Question: I want my java application to client to my remote server. Can I use ORMLite for this? The documentation mentions the spring framework. But a) I'm not sure how to use it and b) I don't know for sure if it works for this application.
By connecting to by server I mean I want to use the DAO to poll and push data from the database on my server (as I'm sure most client/servers do).

---
Edit: In response to Gray's follow up.
---
Before I go further into what I am confused about, I should state my understandings of what the interacting classes do.
### JDBCConnectionSource
Is the bridge between a client (the instigator of the ConnectionSource) and a host (be it a database local or server based).
### DAO
An interface that provides tools for easily creating SQL queries.
Now what I am still don't fully understand is the interaction of the 'DAO' and the the 'JdbcConnectionSource' with my server. Does the application 'DAO' generate a fully "compiled" SQL statement and dispatch it to the application 'ConnectionSource' for transmission to the host? The server then upon receiving the SQL request would then delegate it properly - handle the request, gather the data and return it?
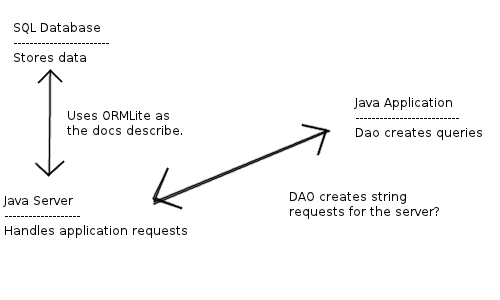
Answer: I'm not 100% sure what you mean but here some general information about <URL> and remoting. ORMLite can certainly contact a remote database on a server. All you need to do is specify your JDBC URL that points to a remote system:
'''
// you can change the database type, hostname, and the database name
String databaseUrl = "jdbc:mysql://host.name.j256.com/databaseName";
ConnectionSource connectionSource = new JdbcConnectionSource(databaseUrl);
...
'''
You can certainly use Spring for this but it is not a requirement. If you mean to contact a server using some sort of HTTP, RMI, or other remoting mechanism, then you will have to write the client/server wrappers for that. ORMLite does not provide any remoting aside from that provided by JDBC.
Hope this helps.
---
'JDBCConnectionSource' is the implementation of the 'ConnectionSource' interface that uses <URL> to talk to the database. There is also 'AndroidConnectionSource' which uses direct database calls under AndroidOS.
The 'ConnectionSource' is, shockingly, the source of connections to the database. You can see the various methods by <URL>. The most use methods are:
'getReadOnlyConnection()', 'getReadWriteConnection()', and 'releaseConnection'. This does not do any remoting itself. It lets the JDBC do the actual connecting and remoting to the database server, whether local or remote.
The 'Dao' interface provides the tools to do all of the operations with the database. It uses the 'ConnectionSource' to get a connection to the database, performs an operation (insert, delete, update, select), and then releases the database connection.
> Now what I am still don't fully understand is the interaction of the DAO and the the JdbcConnectionSource with my server. Does the application DAO generate a fully "compiled" SQL statement and dispatch it to the application ConnectionSource for transmission to the host?
No. ORMLite generates the SQL necessary to do the operation, it gets a connection to the database from the 'ConnectionSource', it compiles the SQL and sets any arguments using the connection, it executes the statement using the connection, it processes the results, and then releases the connection.